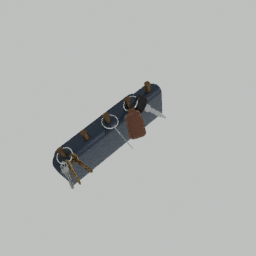
Label: appliances